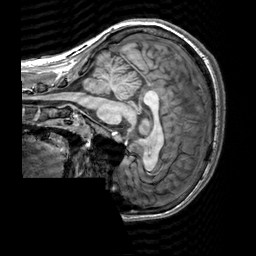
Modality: T1w
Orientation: sagittal
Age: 21
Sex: female
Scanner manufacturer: siemens
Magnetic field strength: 3 T
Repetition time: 2.3 s
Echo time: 0.00303 s